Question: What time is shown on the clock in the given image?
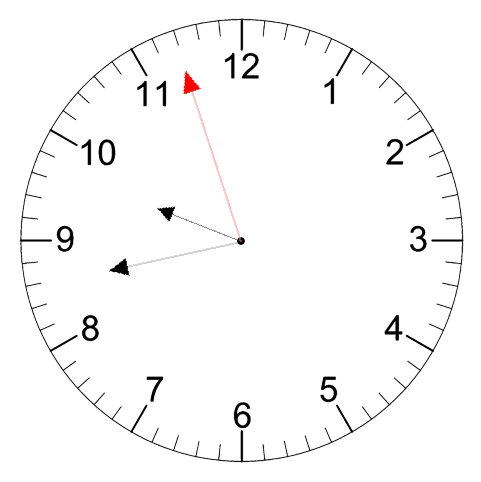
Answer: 09:42:57